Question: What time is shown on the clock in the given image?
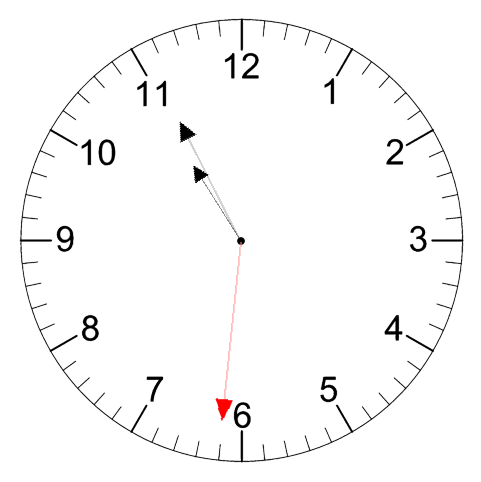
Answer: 10:55:31